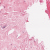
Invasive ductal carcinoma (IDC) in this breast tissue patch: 0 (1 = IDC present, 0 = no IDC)